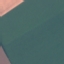
Land use / land cover: AnnualCrop